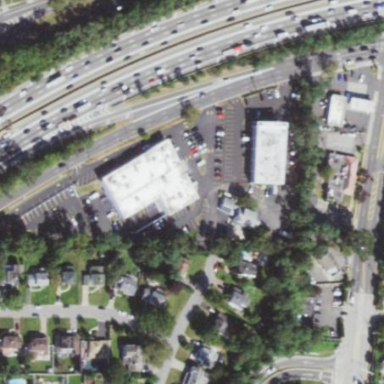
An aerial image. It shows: Retail area.